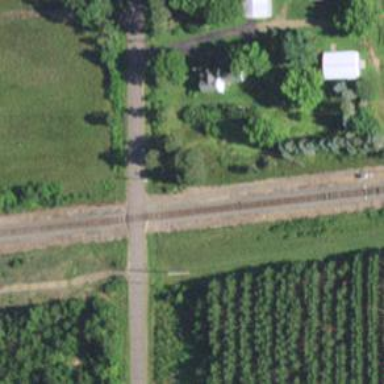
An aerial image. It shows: Railway level crossing.